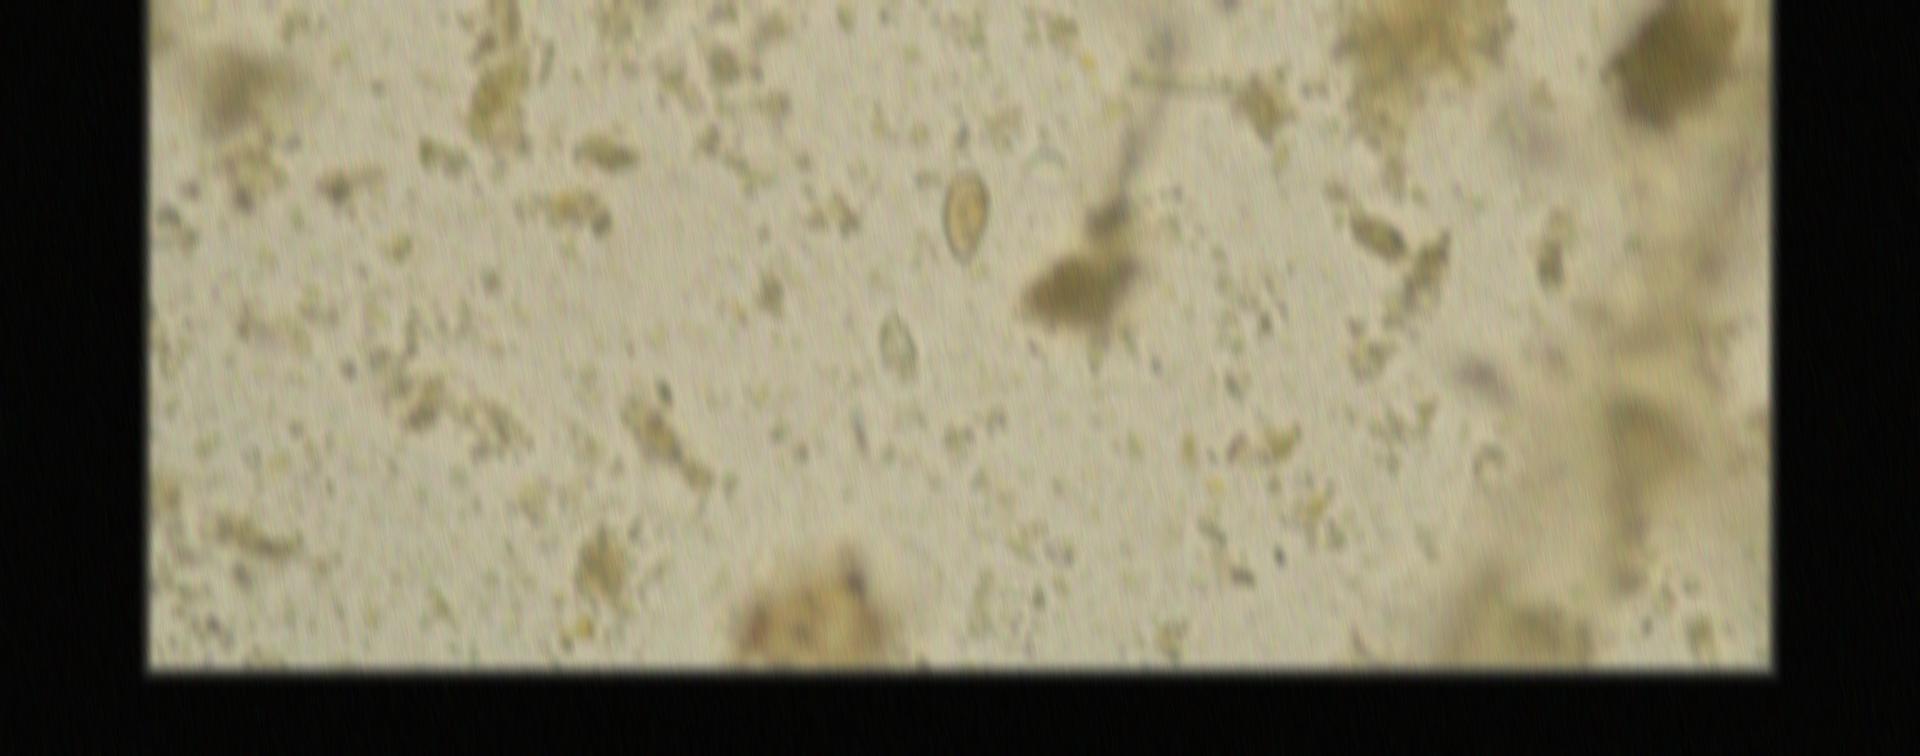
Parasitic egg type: Opisthorchis viverrine